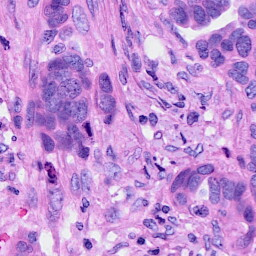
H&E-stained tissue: Ovarian